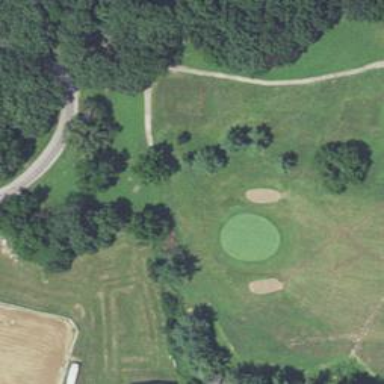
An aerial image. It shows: Golf hole.